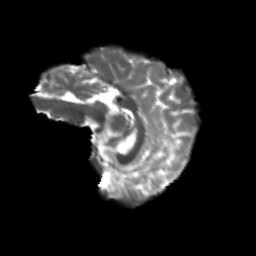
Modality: T2w
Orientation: sagittal
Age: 21
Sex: female
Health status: healthy
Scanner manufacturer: philips
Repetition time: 7.391 s
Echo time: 0.08599 s